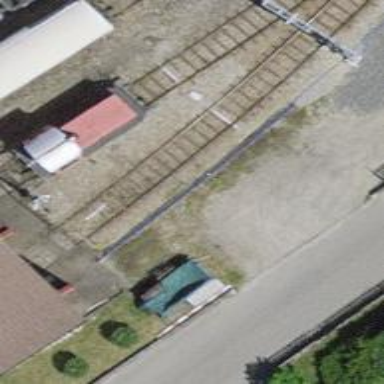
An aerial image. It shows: Rail yard with electrified rails and single track.